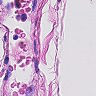
Metastatic tissue present: no